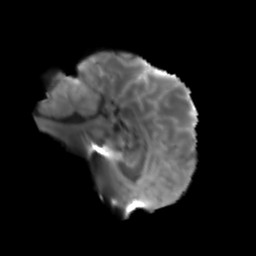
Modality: T2w
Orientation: sagittal
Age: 48
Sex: male
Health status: healthy
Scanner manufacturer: siemens
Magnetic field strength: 3 T
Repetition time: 3.6 s
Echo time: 0.092 s